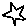
Label: star